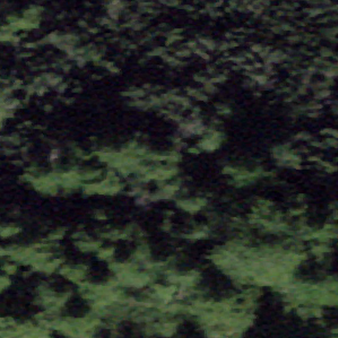
Label: other